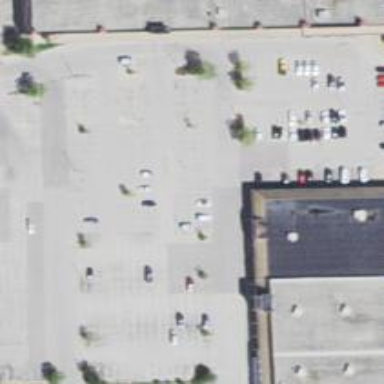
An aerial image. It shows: Retail building.